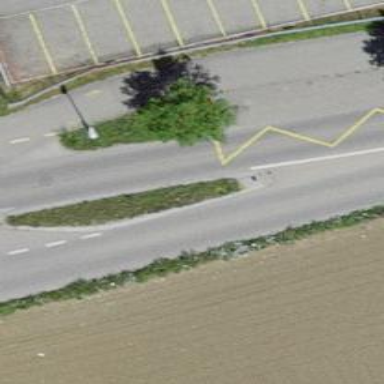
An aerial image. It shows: Public transport stop position.